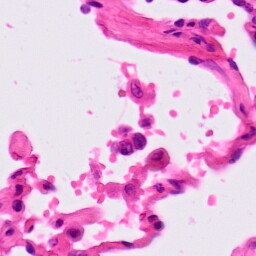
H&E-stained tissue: Lung